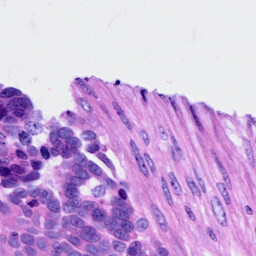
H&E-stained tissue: Ovarian